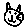
Label: cat